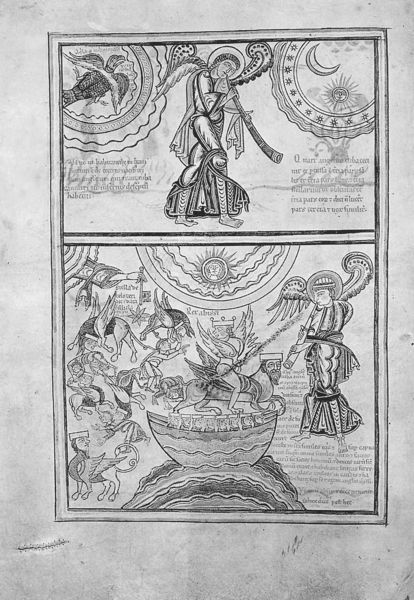
Titel: Liber Floridus
Künstler: Lambert von St. Omer
Standort: Herkunftsland: Frankreich (EU - F)
Institution: Wolfenbüttel, Herzog August Bibliothek
Schlagwörter: flügel, zeichnung, sonne, engel, chimäre, perser, persien, bestien, chimären, chimer, chimeren